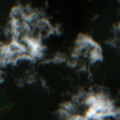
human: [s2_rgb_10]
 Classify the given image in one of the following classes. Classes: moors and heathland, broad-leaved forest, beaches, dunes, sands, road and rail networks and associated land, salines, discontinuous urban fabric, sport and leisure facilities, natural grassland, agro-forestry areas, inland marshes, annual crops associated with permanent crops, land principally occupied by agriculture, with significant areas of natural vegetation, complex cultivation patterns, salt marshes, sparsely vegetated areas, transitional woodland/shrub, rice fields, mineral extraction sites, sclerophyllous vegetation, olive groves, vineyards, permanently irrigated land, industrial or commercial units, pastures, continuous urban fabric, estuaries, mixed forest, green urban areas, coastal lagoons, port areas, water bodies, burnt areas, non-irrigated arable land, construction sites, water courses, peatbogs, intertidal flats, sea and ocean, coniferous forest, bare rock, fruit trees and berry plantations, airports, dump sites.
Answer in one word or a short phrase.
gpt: coniferous forest, water bodies